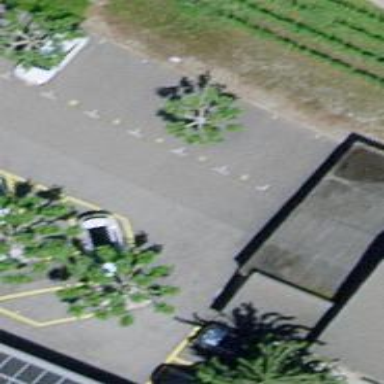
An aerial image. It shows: Road serving as parking aisle.